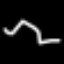
Label: squiggle